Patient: sex M, age 56
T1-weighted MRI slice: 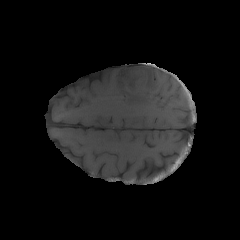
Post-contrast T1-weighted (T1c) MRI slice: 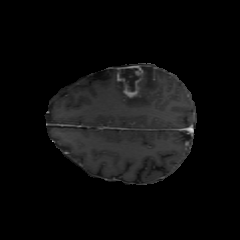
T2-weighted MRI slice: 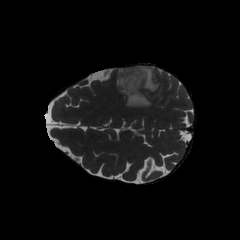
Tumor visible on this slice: yes
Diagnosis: Glioblastoma, IDH-wildtype
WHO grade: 4